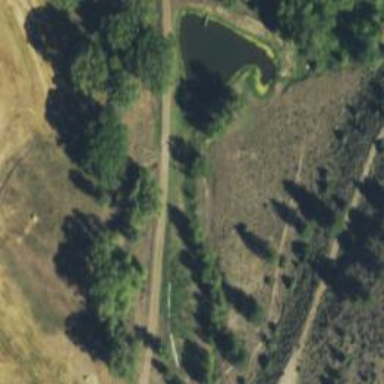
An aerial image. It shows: Culvert tunnel.